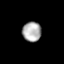
Tissue: skin
Cell type: Others
Senescence score: 0.8277
Nuclear area (px): 365
Mean DAPI intensity: 173.205